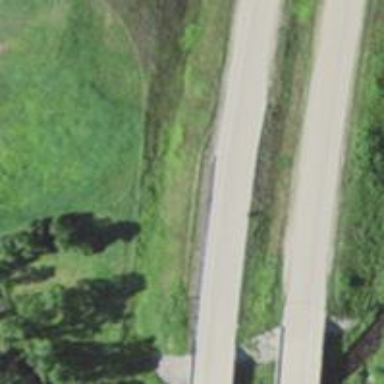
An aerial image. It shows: Trunk highway.